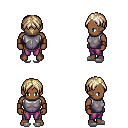
a pixel art fantasy rpg character, male body template, human, dark skin, steel chest armor, magenta pants, white blonde parted hairstyle, leather bracers, white slippers, four views (front, back, left, right), 2x2 character sprite sheet, small pixel art, hard edges, no anti-aliasing